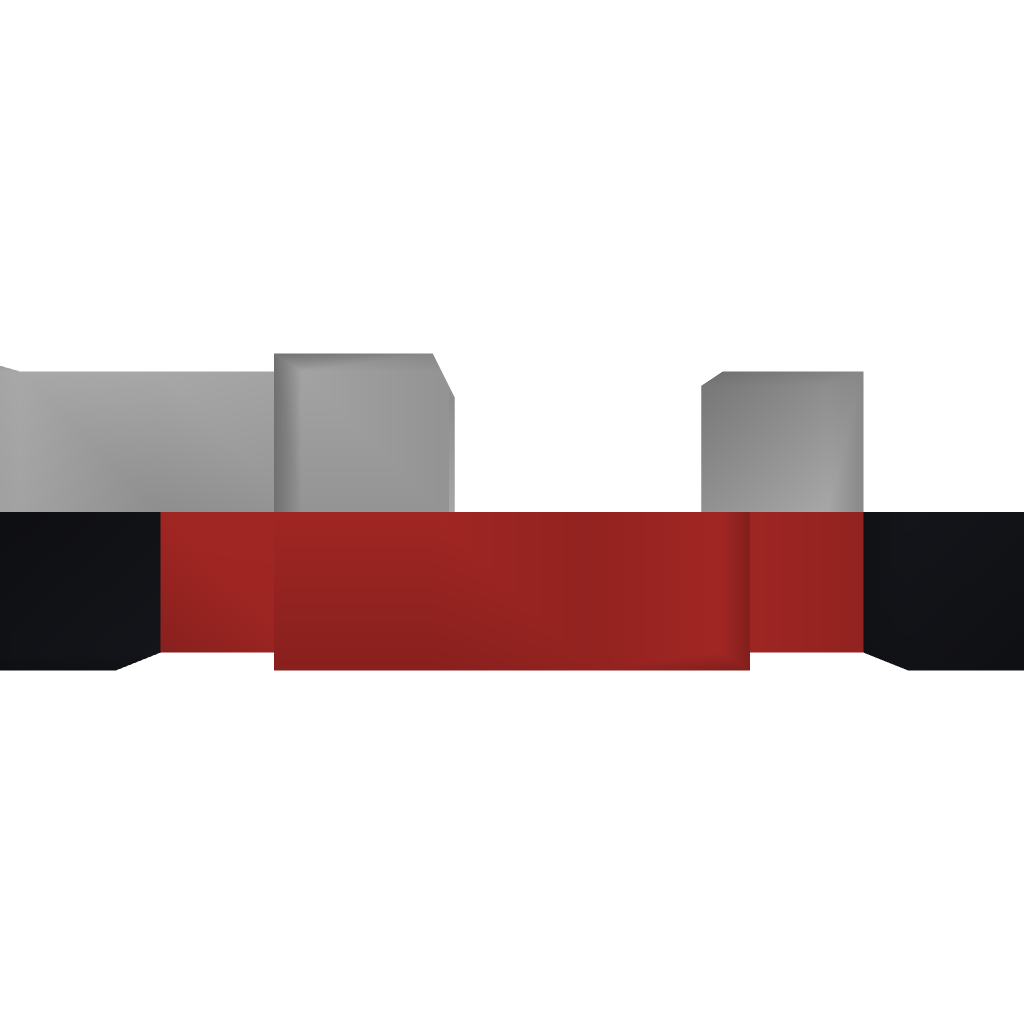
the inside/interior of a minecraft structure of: F-1 racecar